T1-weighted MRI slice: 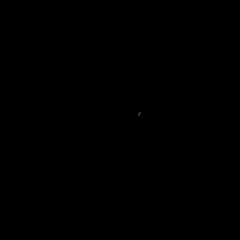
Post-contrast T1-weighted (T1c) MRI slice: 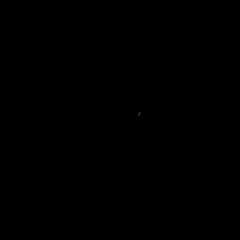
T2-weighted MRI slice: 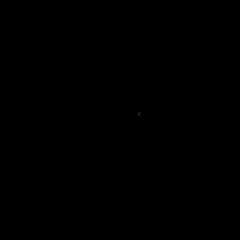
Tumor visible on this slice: no